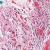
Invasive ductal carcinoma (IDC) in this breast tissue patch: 0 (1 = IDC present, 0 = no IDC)